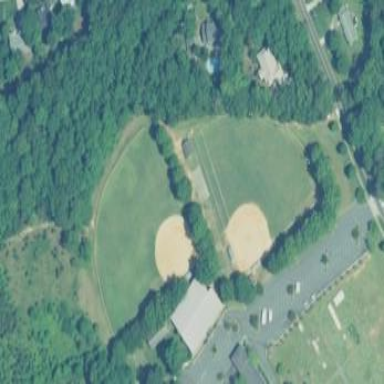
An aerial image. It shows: Baseball pitch for leisure land activities.